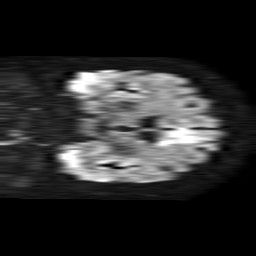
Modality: TRACE
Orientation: coronal
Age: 68
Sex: female
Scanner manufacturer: philips
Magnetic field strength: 1.5 T
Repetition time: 4.6 s
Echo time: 0.09059 s